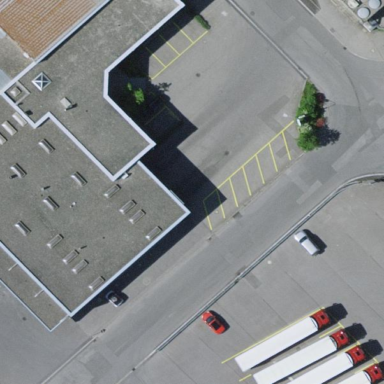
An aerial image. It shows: Industrial building.